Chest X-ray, AP view. Patient: 34 years old, sex F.
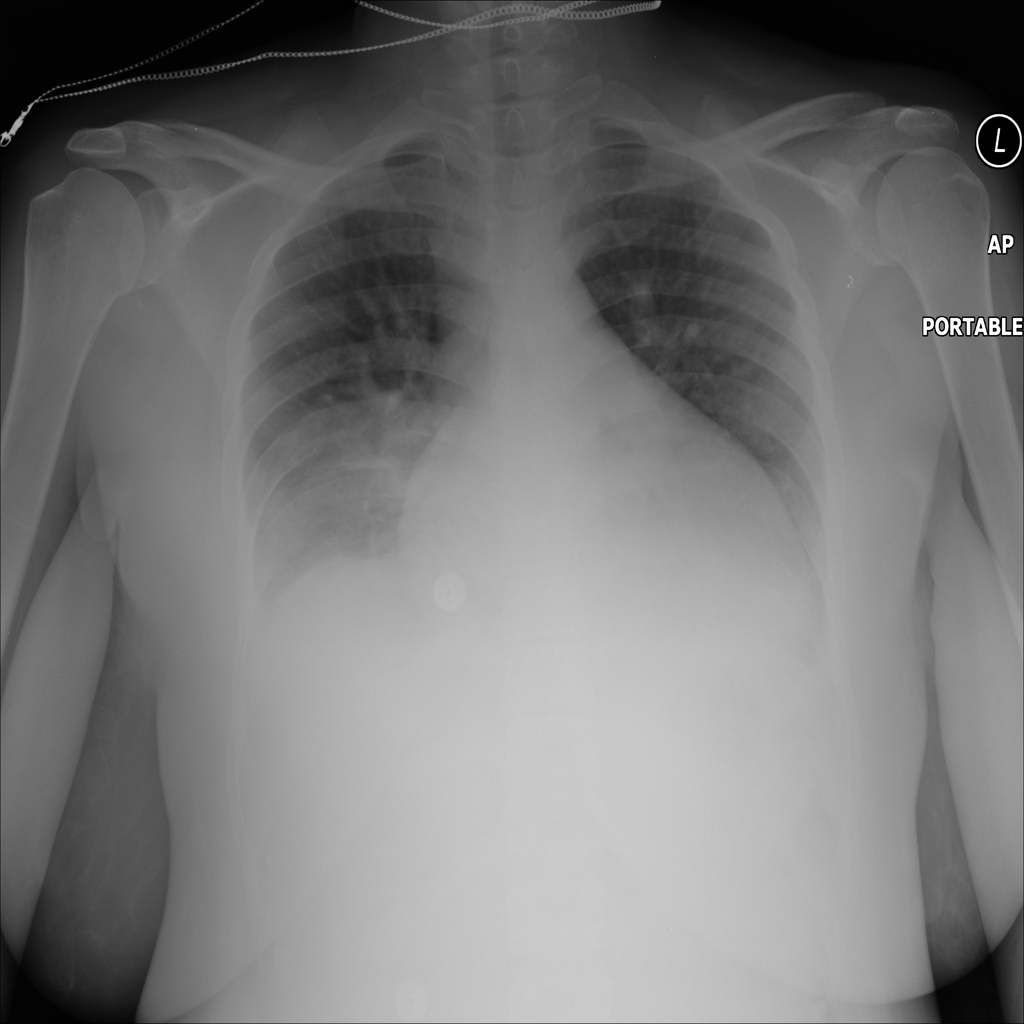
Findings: Atelectasis, Consolidation